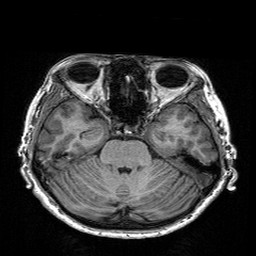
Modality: T1w
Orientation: coronal
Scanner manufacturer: siemens
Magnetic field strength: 3 T